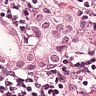
Metastatic tissue present: yes